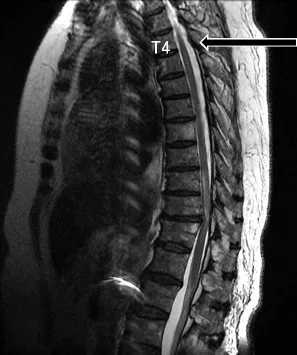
One week after the operation, sagittal MRI revealed that the hyperintense region had extended to approximately the T4 level.
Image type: radiology (mri)